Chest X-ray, PA view. Patient: 42 years old, sex F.
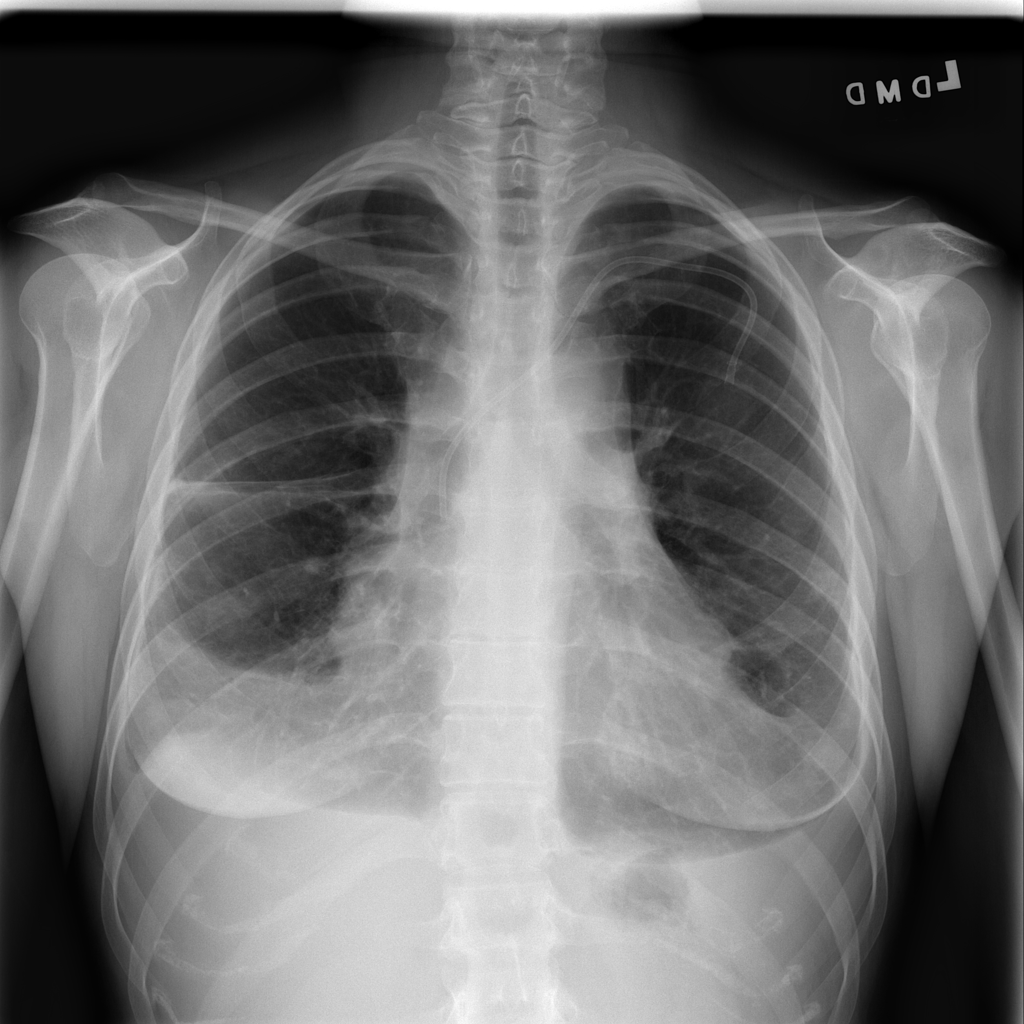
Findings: Effusion, Mass